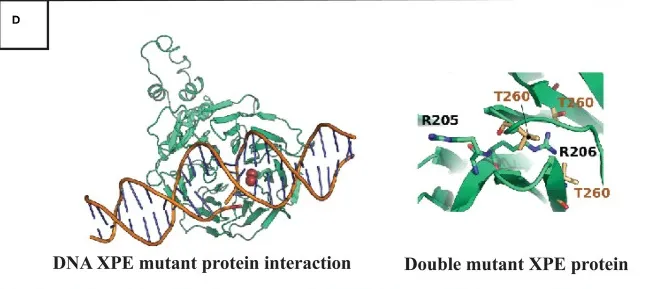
(D) DNA DDB2 protein interaction for muted DDB2 protein suggestion that R206 affect this process.
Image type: radiology (ct)